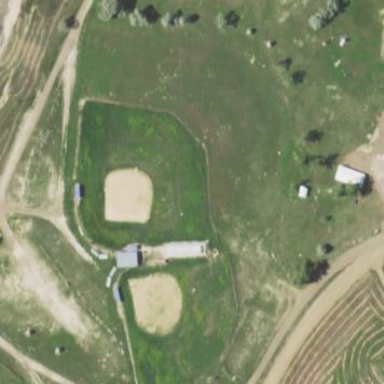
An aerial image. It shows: Baseball pitch for leisure and sports activities.